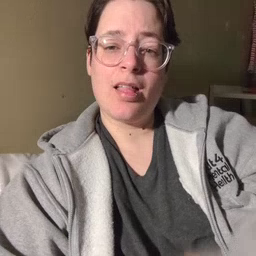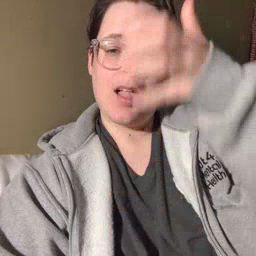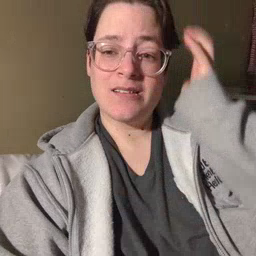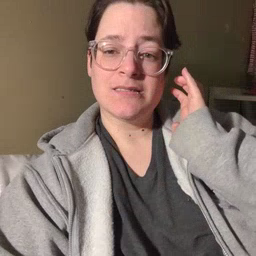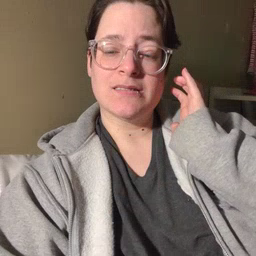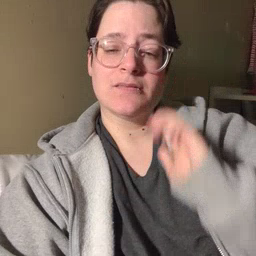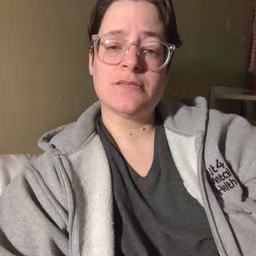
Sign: lion